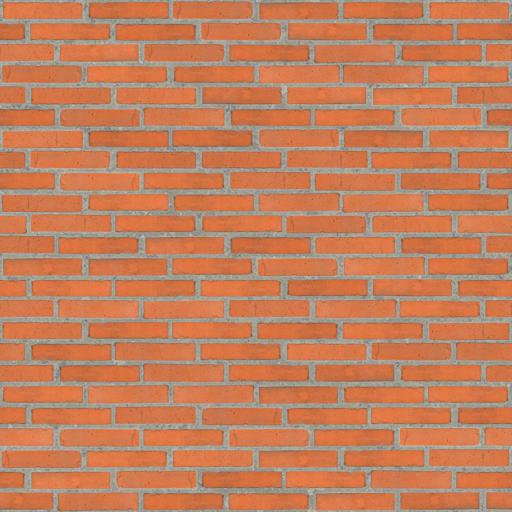
Tags: bricks orange